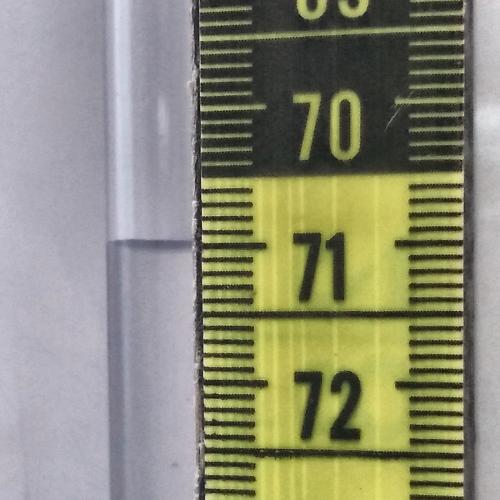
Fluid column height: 71.0 cm